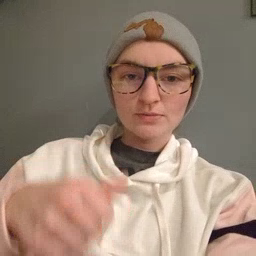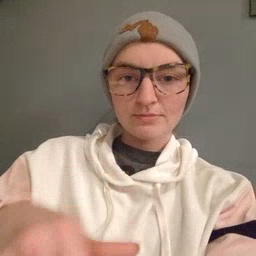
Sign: puzzle